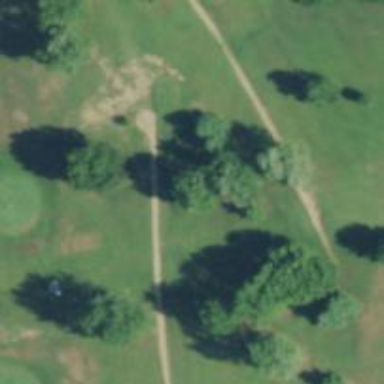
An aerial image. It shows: Path for both road and golf.